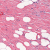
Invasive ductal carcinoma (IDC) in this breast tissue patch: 0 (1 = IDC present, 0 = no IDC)